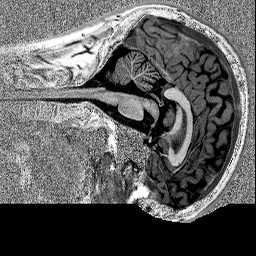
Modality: MP2RAGE
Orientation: sagittal
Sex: male